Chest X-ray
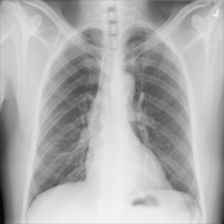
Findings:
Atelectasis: negative
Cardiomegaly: negative
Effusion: negative
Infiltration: negative
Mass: negative
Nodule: negative
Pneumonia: negative
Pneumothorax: negative
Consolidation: negative
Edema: negative
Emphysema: negative
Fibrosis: negative
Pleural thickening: negative
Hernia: negative